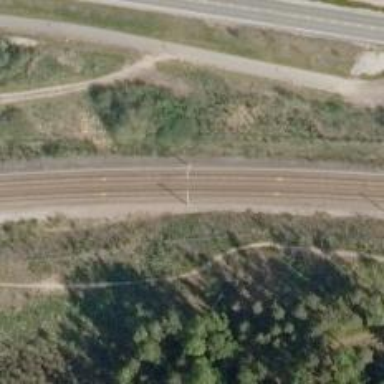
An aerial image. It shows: Neutral section for electricity along the railway.